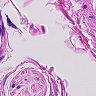
Metastatic tissue present: no